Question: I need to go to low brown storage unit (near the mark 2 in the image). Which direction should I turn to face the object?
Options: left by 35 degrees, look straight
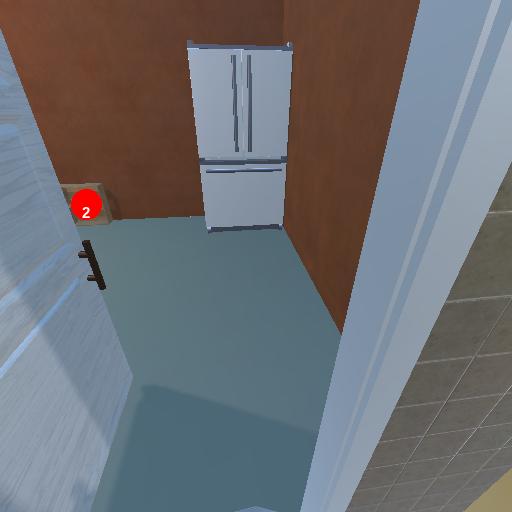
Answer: left by 35 degrees